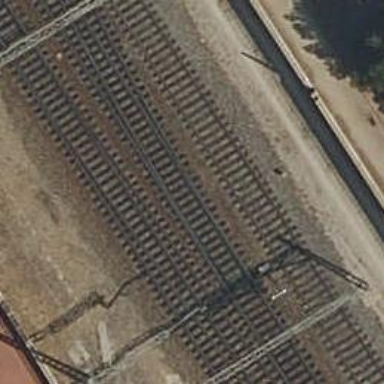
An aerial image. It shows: Electrified rail siding with contact line.